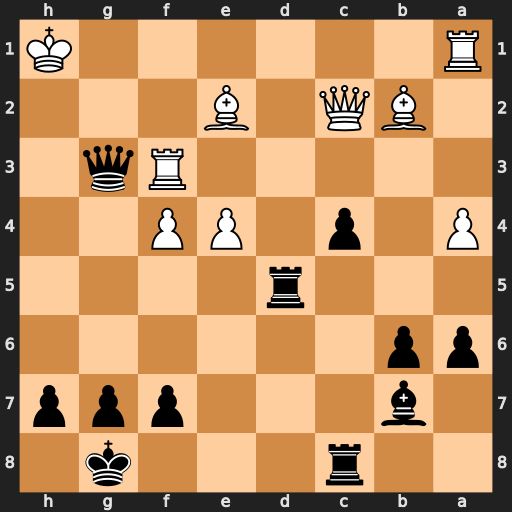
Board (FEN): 2r3k1/1b3ppp/pp6/3r4/P1p1PP2/5Rq1/1BQ1B3/R6K
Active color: b
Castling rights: -
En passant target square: -
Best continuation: Rh5#